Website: walmart
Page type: billing-address
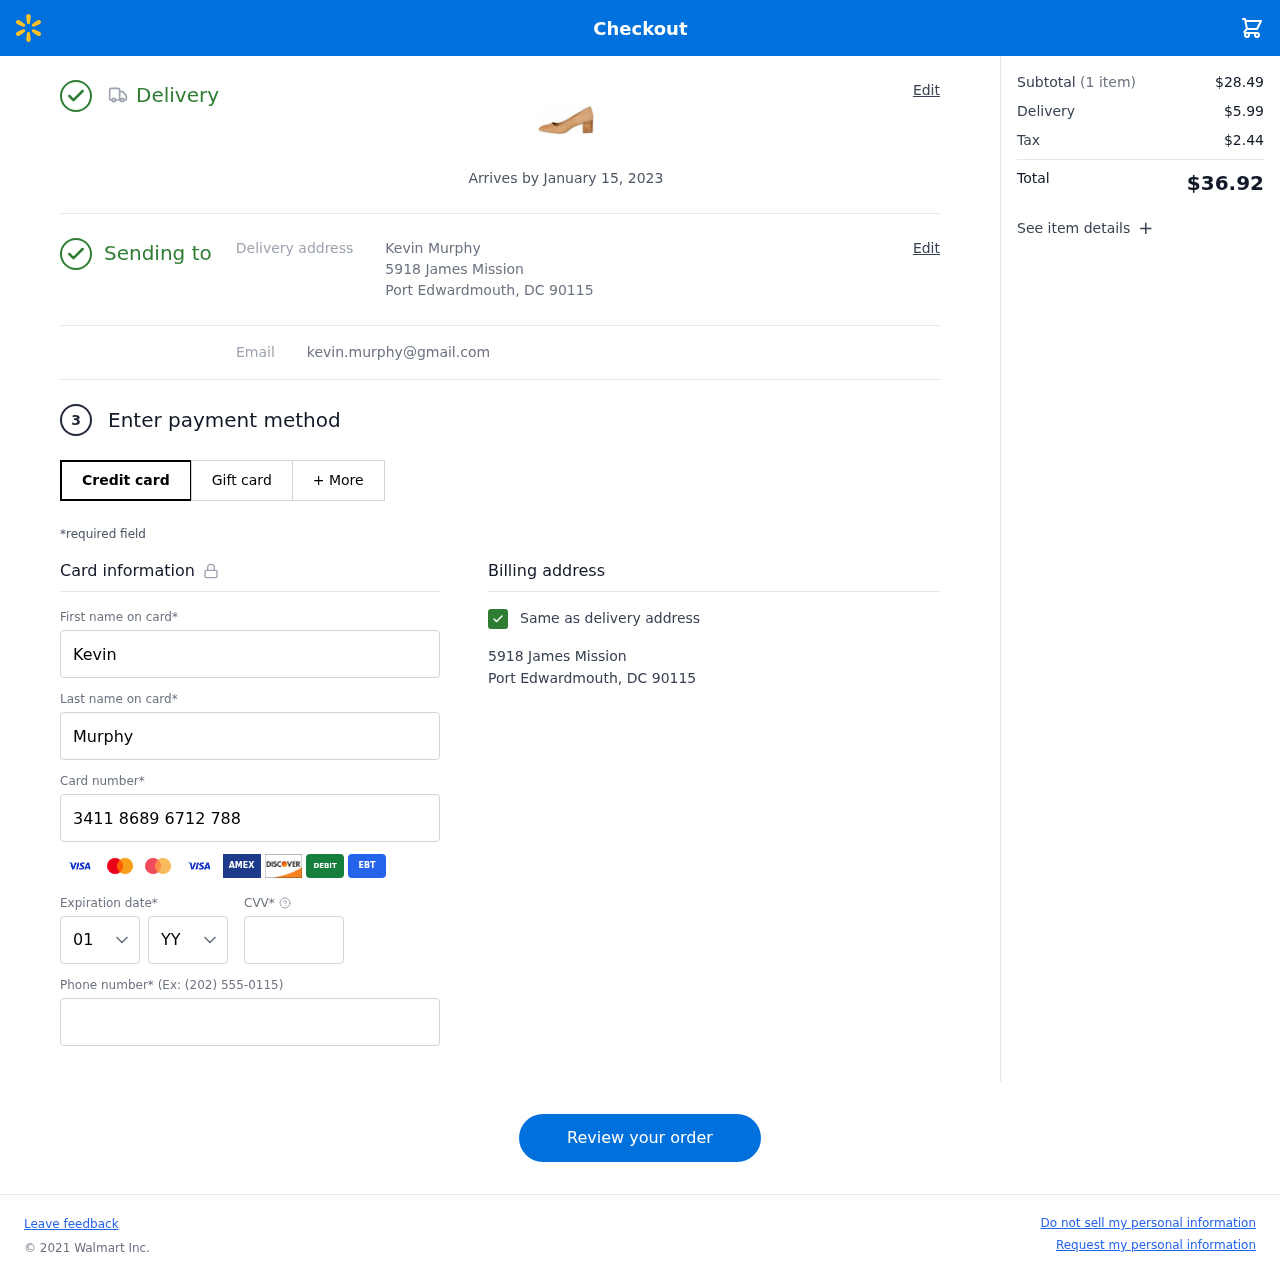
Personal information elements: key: PII_CARD_CVV
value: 9380
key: PII_CARD_EXPIRY_MONTH
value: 01
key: PII_CARD_EXPIRY_YEAR
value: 28
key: PII_CARD_NUMBER
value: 3411 8689 6712 788
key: PII_EMAIL
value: kevin.murphy@gmail.com
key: PII_FIRSTNAME
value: Kevin
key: PII_FULLNAME
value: Kevin Murphy
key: PII_LASTNAME
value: Murphy
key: PII_PHONE
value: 8983328570
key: PII_STREET
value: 5918 James Mission
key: PII_CITY_STATE_ZIP
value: Port Edwardmouth, DC 90115
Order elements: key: ORDER_DELIVERY_DATE
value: Arrives by January 15, 2023
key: ORDER_NUM_ITEMS
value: (1 item)
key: ORDER_SUBTOTAL
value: $28.49
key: ORDER_SHIPPING_COST
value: $5.99
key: ORDER_TAX
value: $2.44
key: ORDER_TOTAL
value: $36.92